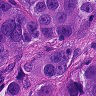
Metastatic tissue present: yes